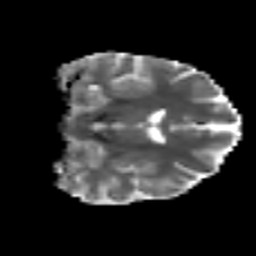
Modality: MD
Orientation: coronal
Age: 44
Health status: ill
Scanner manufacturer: philips
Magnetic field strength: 3 T
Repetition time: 9 s
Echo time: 0.127 s